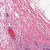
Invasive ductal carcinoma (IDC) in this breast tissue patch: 0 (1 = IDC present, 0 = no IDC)